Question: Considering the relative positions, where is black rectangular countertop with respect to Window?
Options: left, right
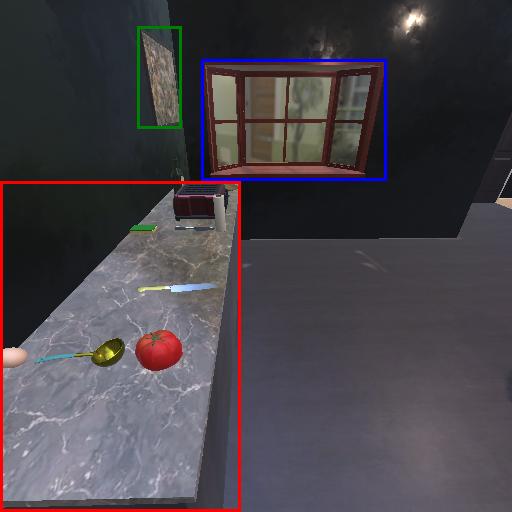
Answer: left